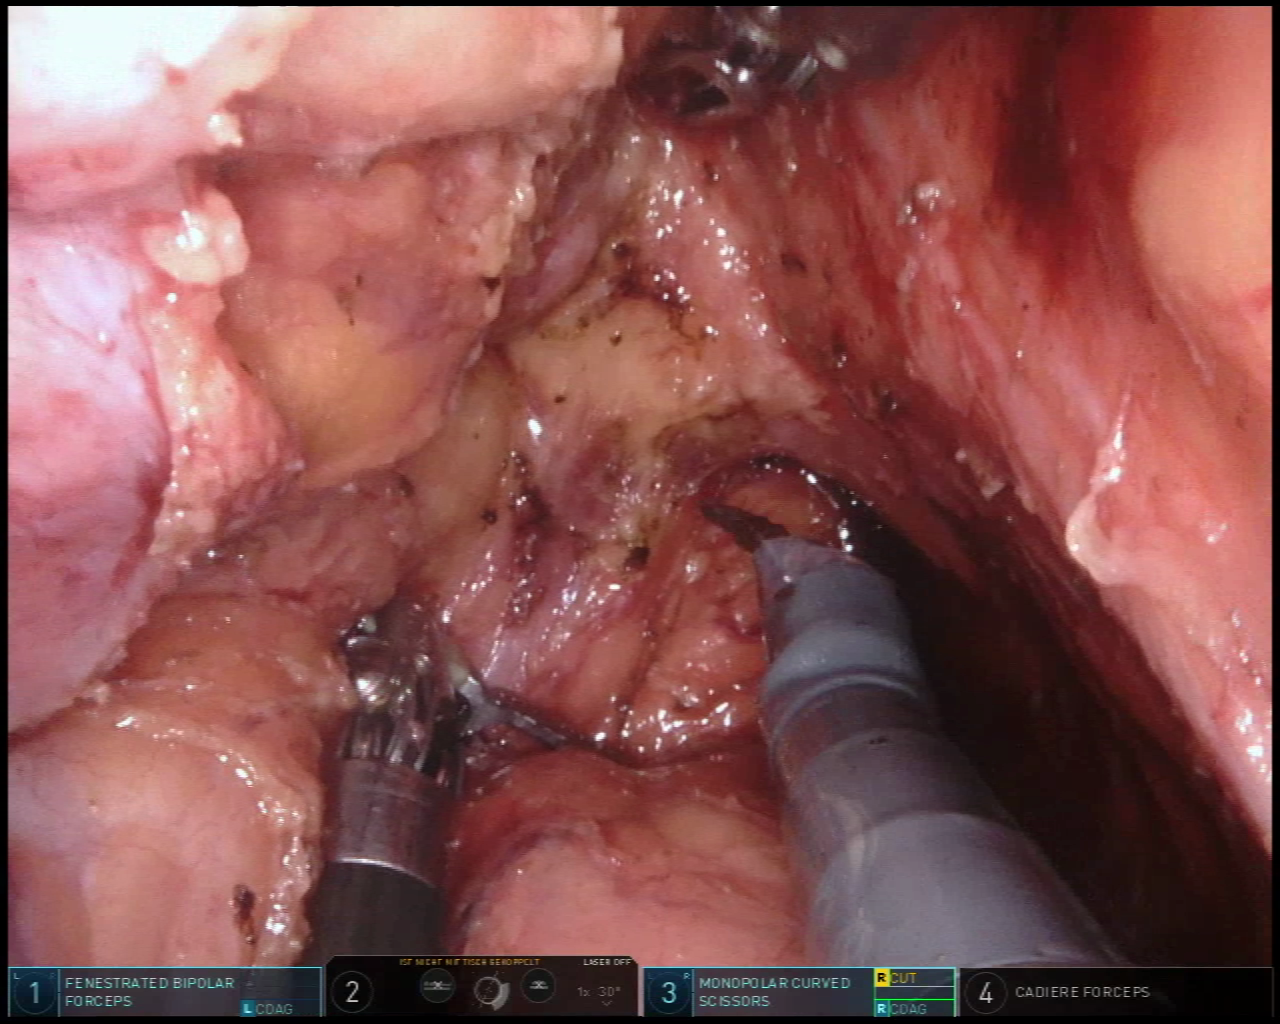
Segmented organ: vesicular_glands
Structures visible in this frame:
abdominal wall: no
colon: no
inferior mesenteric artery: no
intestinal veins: no
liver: no
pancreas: no
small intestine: no
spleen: no
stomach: no
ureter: no
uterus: no
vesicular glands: yes